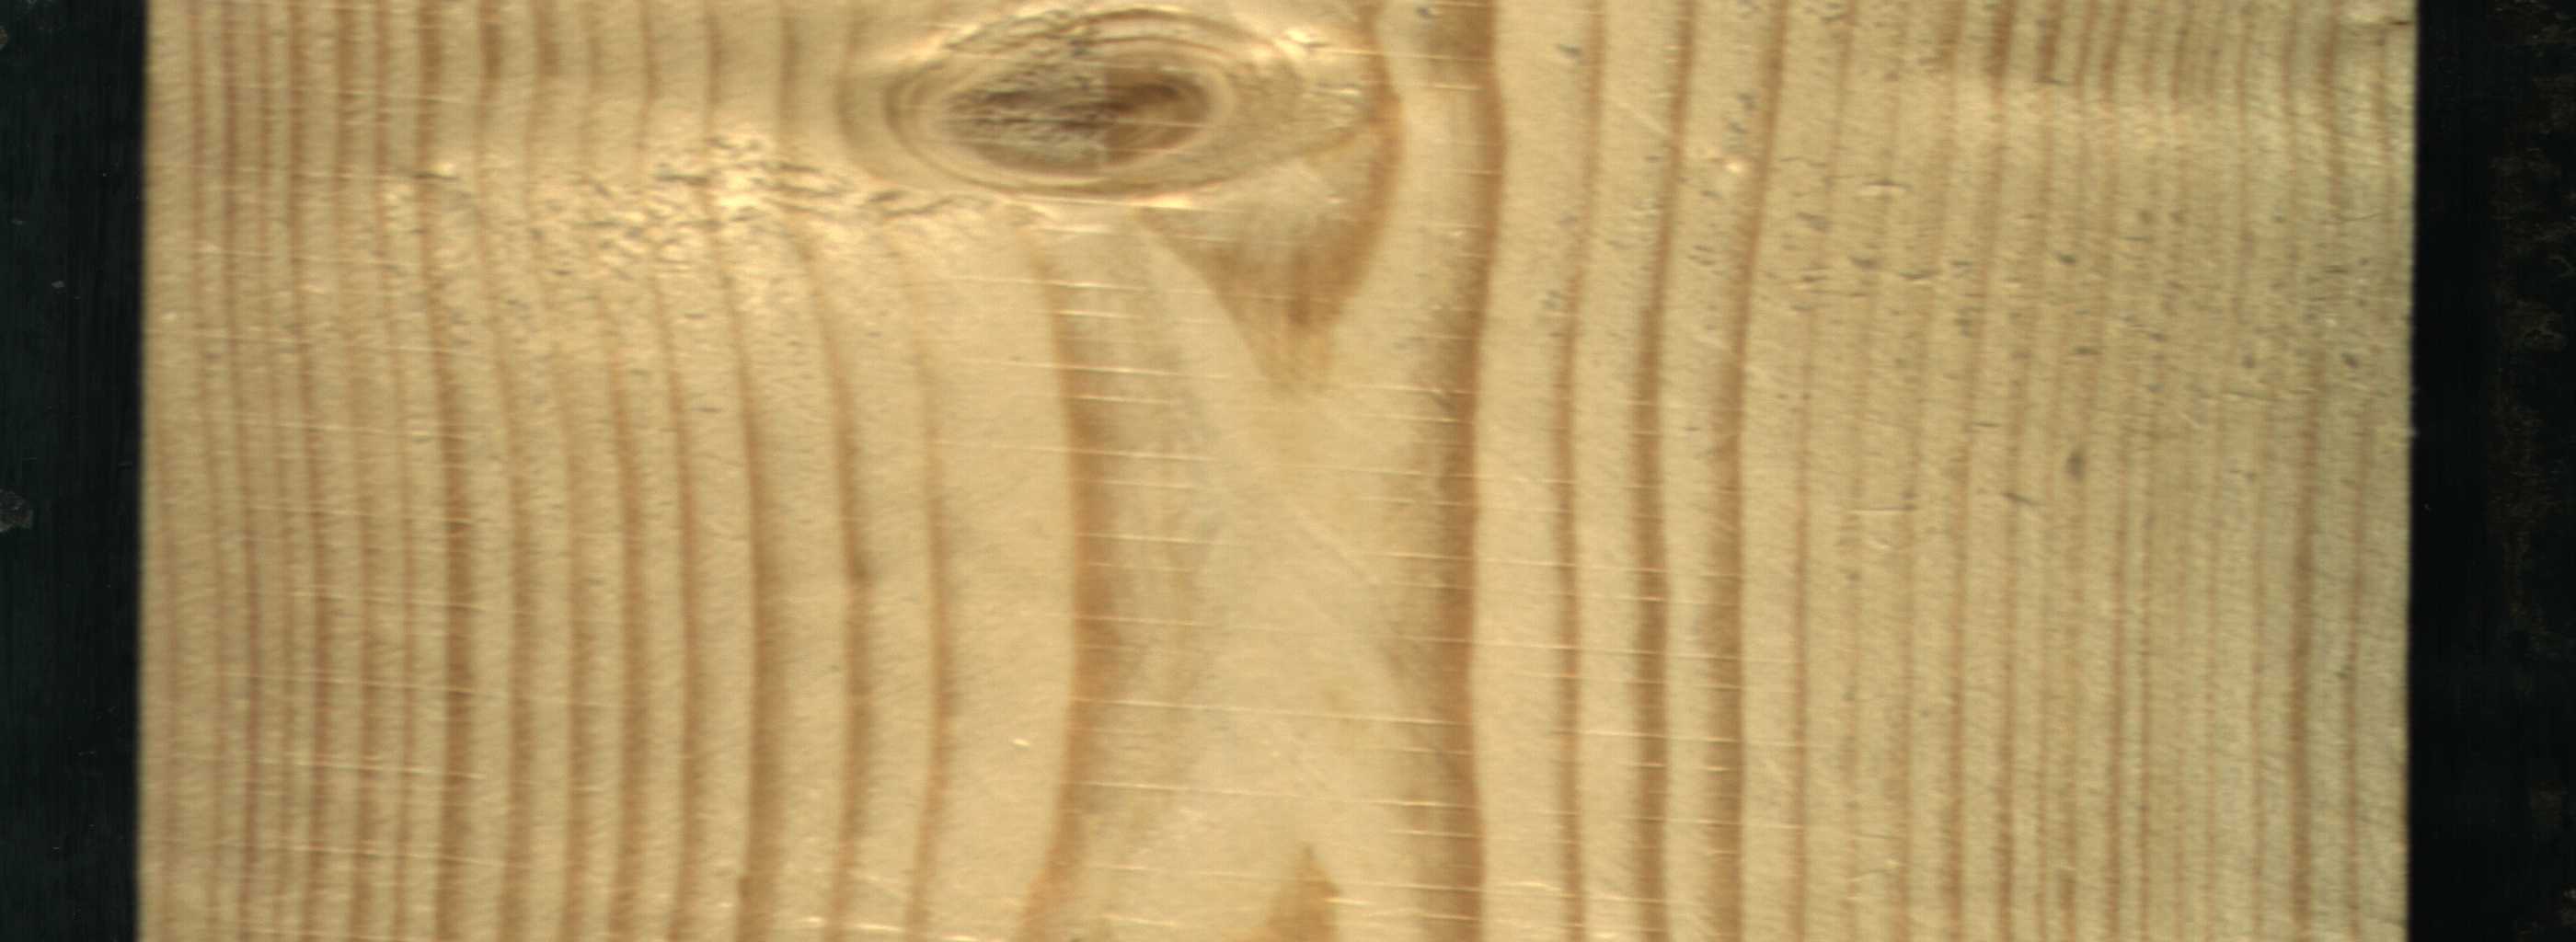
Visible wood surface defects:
Live_Knot